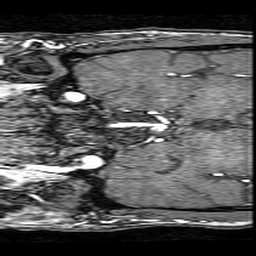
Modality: angio
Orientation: coronal
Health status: ill
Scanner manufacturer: philips
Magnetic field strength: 3 T
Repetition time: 0.01848 s
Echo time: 0.00342 s